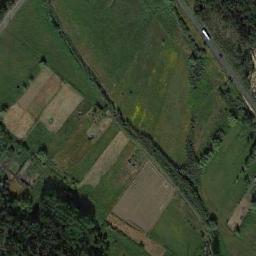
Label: terrace